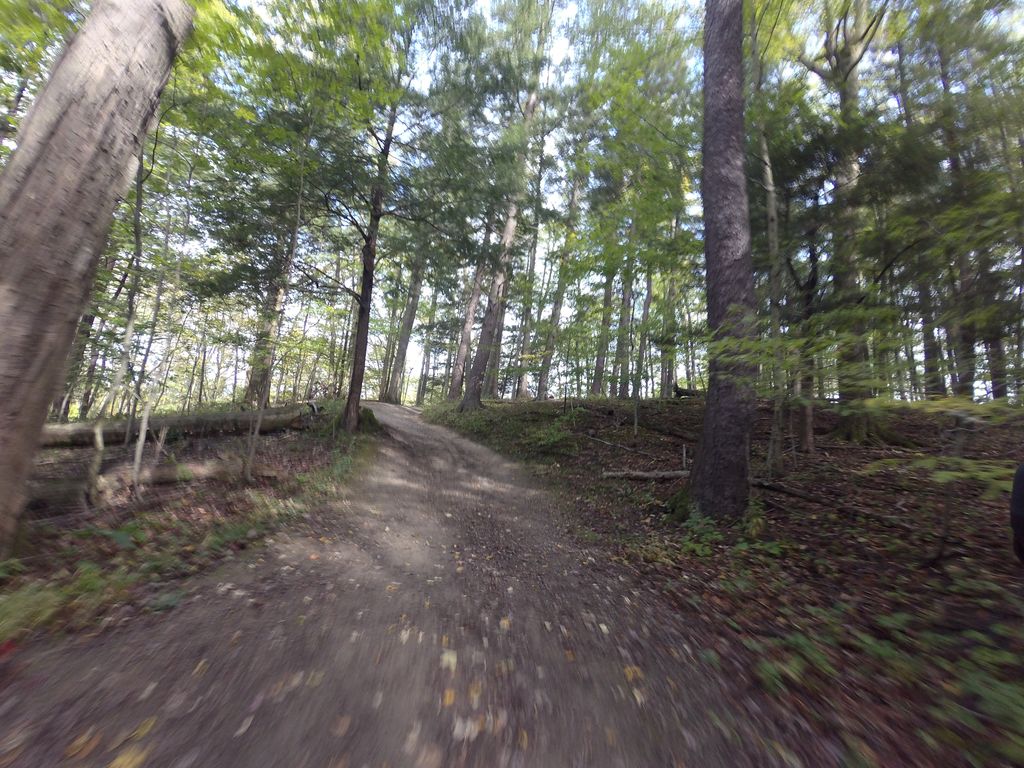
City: hamilton